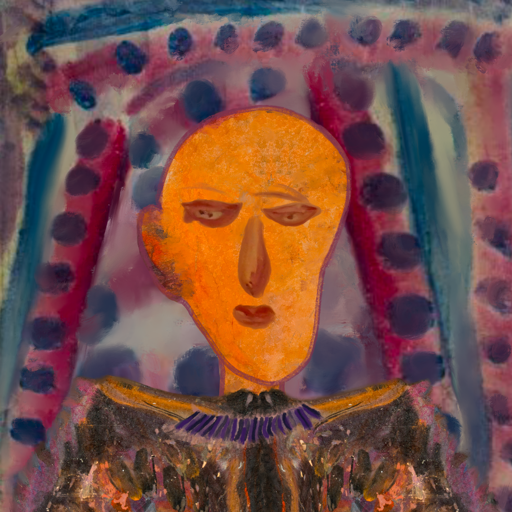
Background: HillGirl, Head And Neck Front: Hypocrite, Face Front: Pious_Lady, Bust: Gypsy_Queen, Hair Front: Blank, Head Accessory: Blank, Second Necklace: Blank, Necklace: HillGirl, Baby: Blank